Field crop: tomato
Growth stage: 1
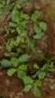
Species: portulaca